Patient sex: F
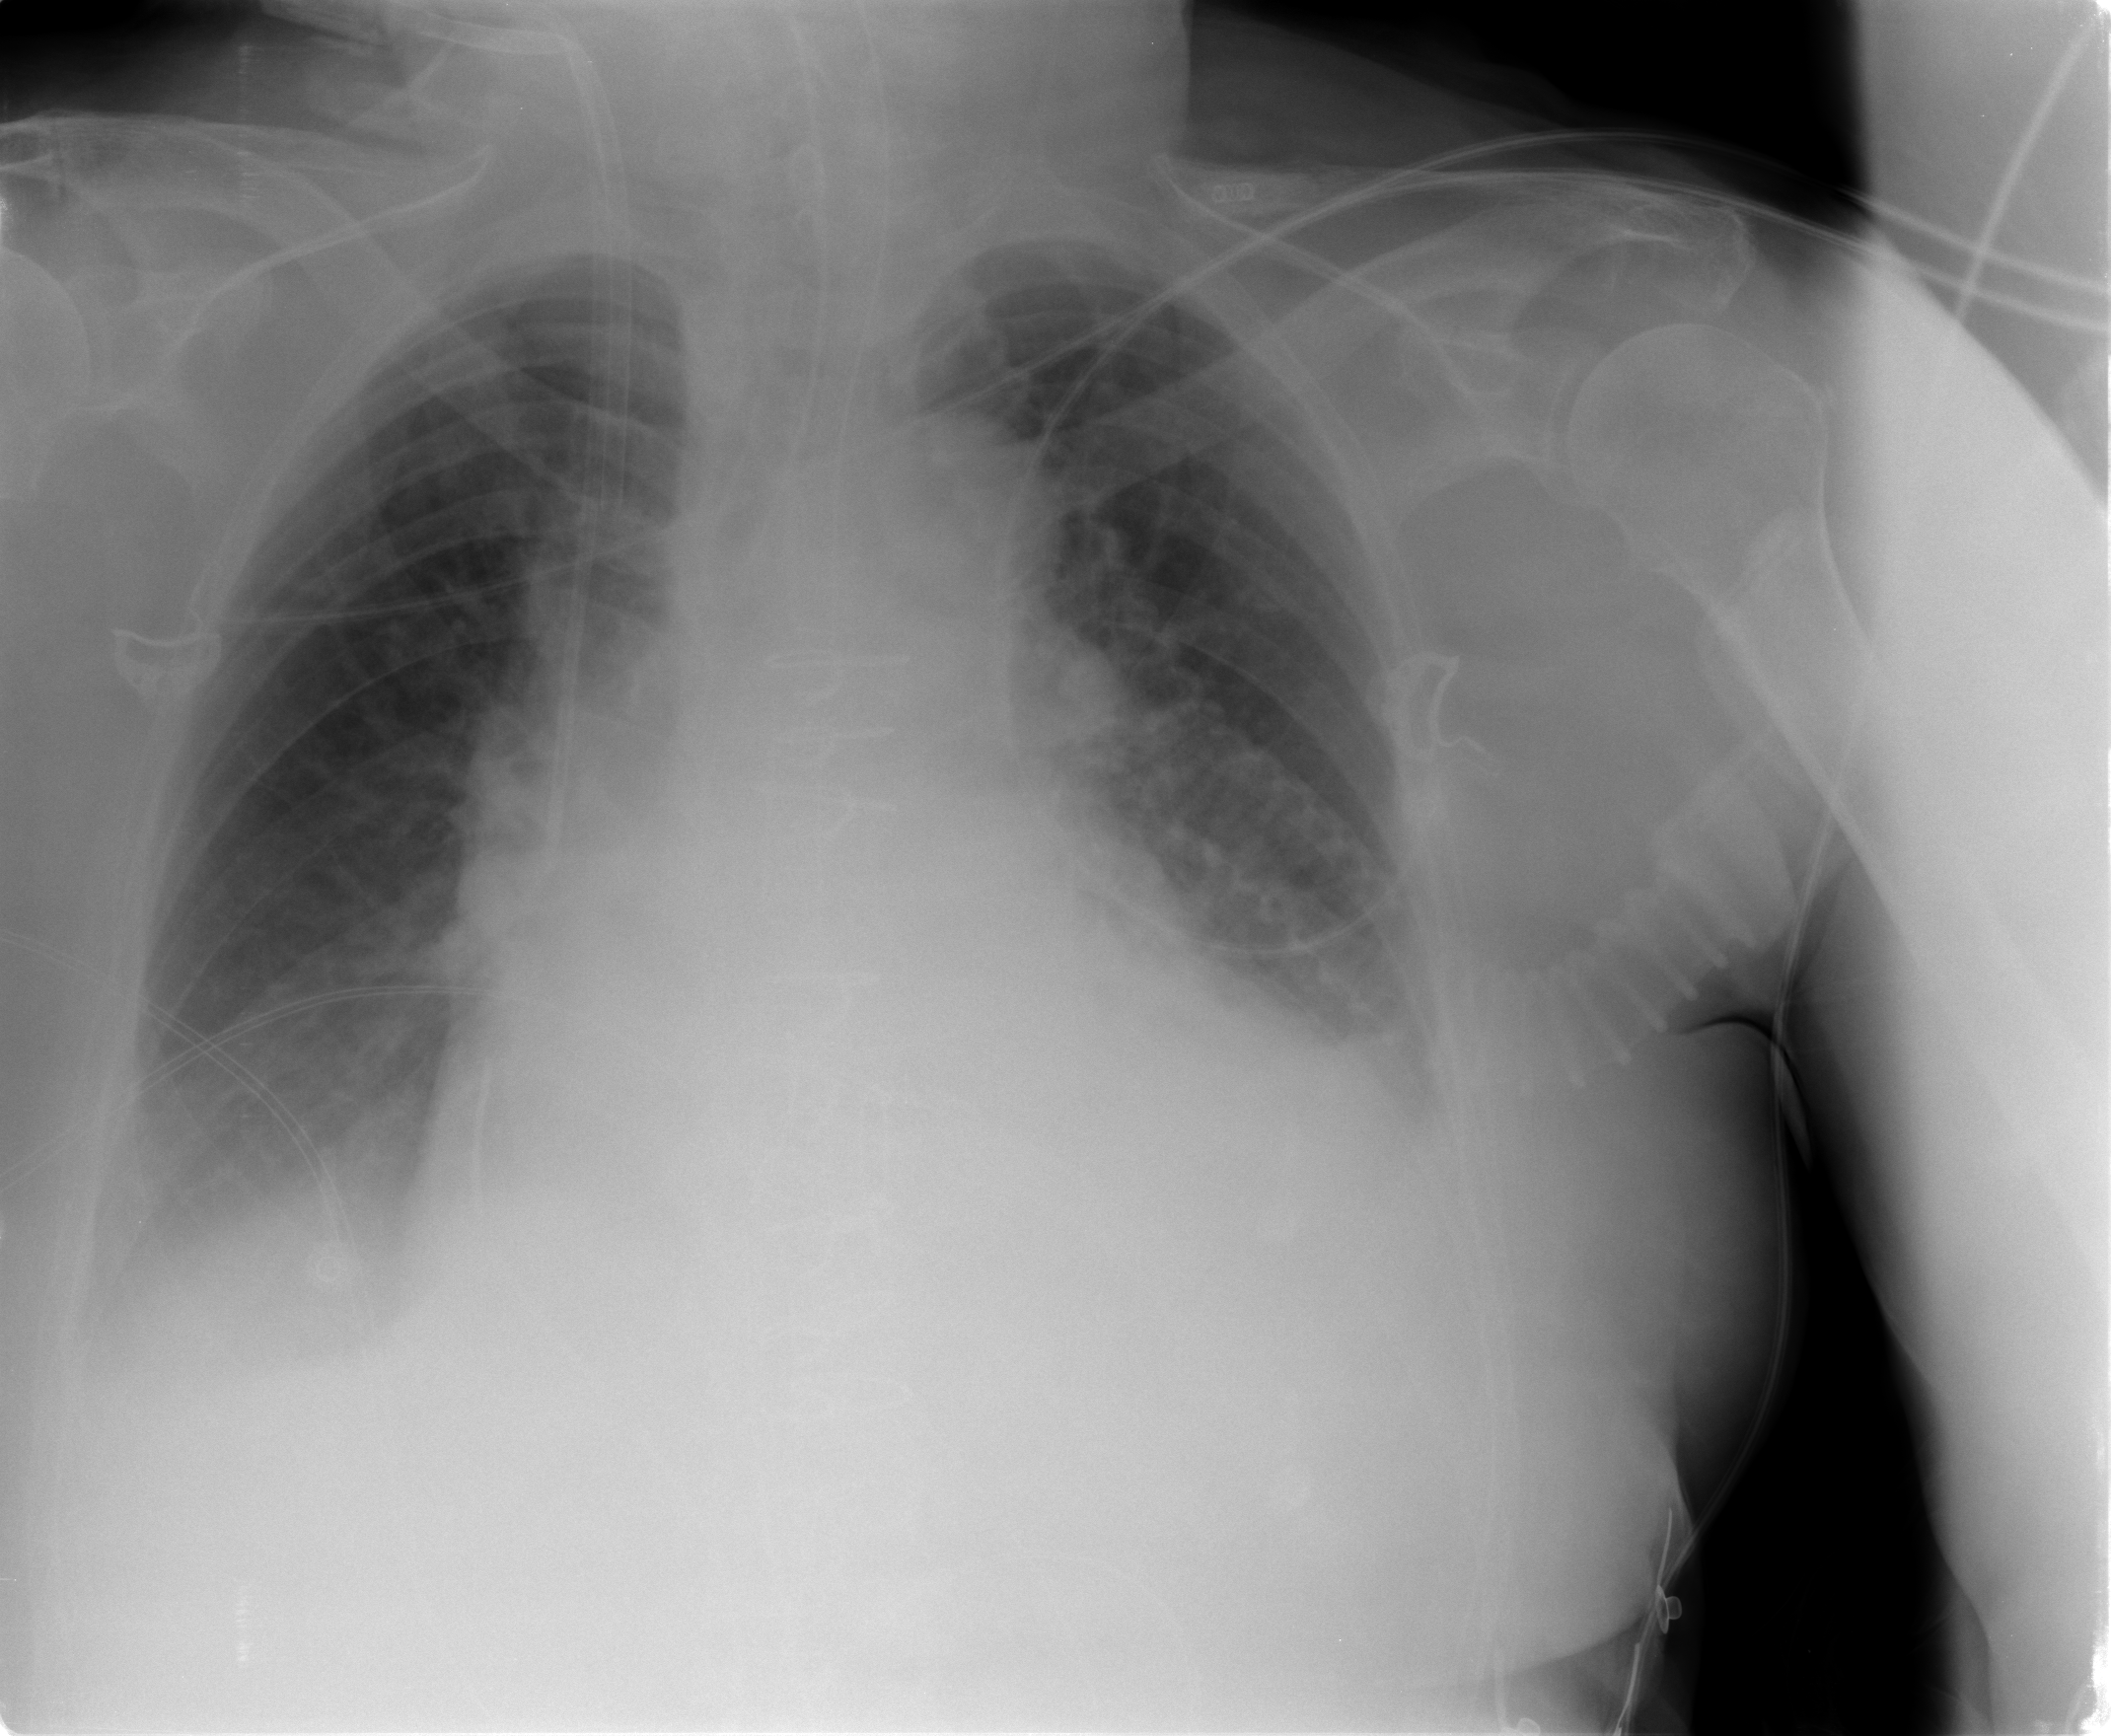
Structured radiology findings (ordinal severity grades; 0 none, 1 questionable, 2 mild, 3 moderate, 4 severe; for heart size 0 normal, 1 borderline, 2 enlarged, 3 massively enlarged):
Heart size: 3
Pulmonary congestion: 0
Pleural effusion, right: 2
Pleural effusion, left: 2
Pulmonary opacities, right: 0
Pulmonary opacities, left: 0
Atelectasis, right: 2
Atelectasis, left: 2